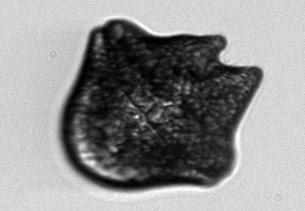
Label: Akashiwo